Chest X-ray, PA view. Patient: 22 years old, sex M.
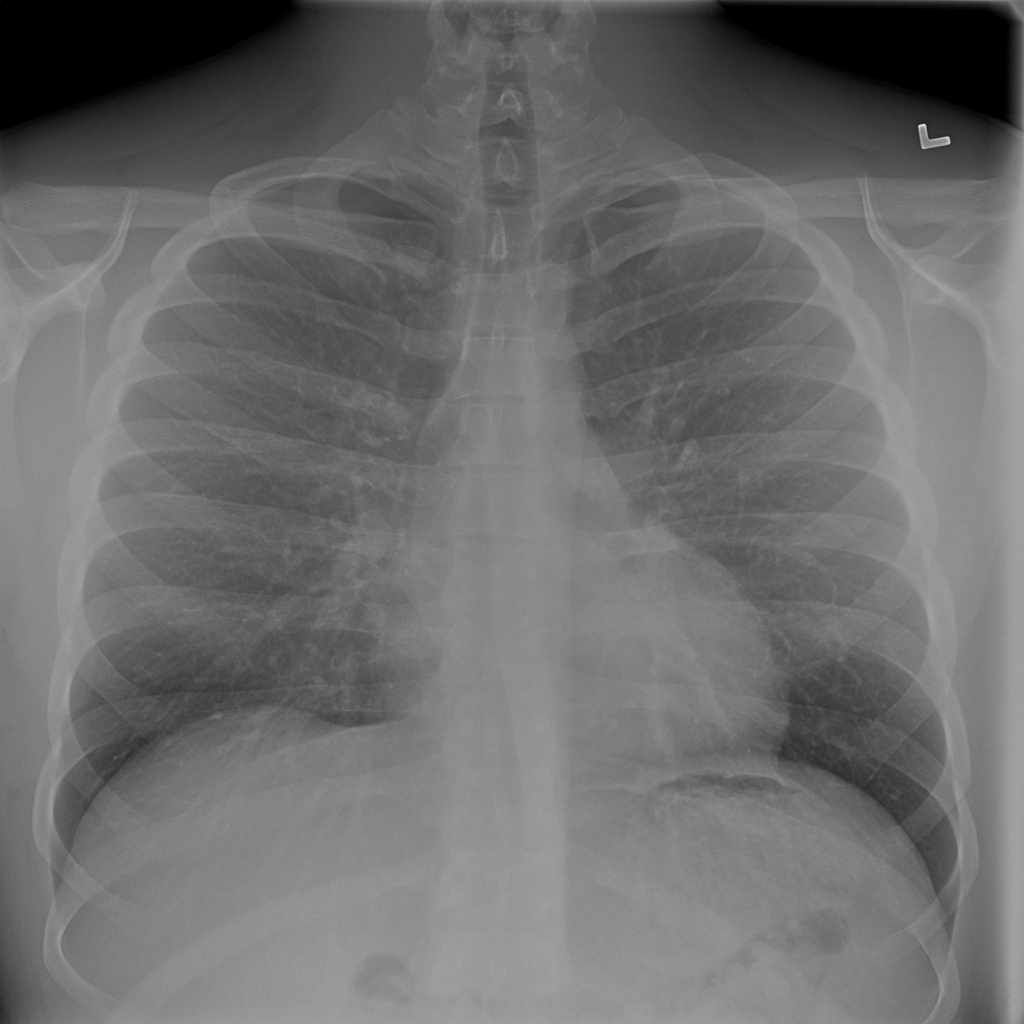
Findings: No Finding